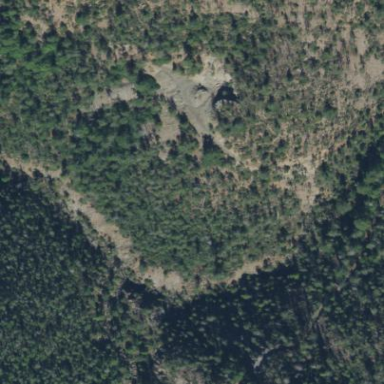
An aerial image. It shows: Forest area.